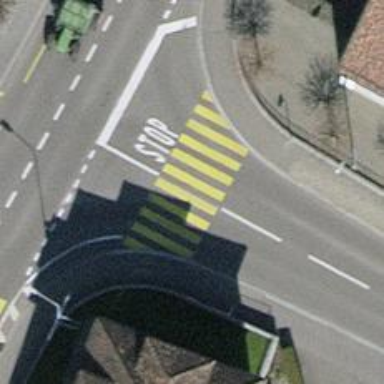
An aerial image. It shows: Zebra crossing on the road.